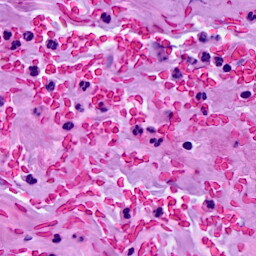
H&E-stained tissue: Breast